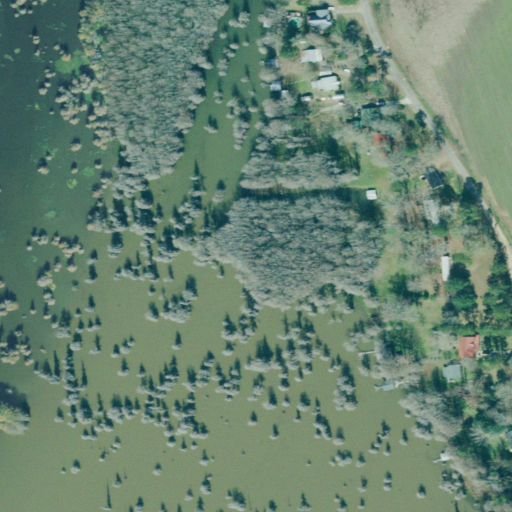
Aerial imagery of cape in Georgia named Smokehouse Point containing open water, herbaceous wetlands, woody wetlands, mixed forest, cultivated crops, open development, low intensity development, deciduous forest, grassland, pasture, and medium intensity development